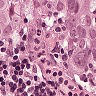
Metastatic tissue present: yes